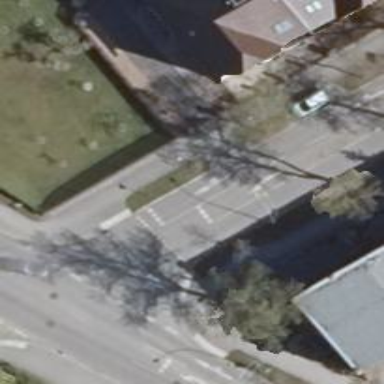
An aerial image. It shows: Tertiary road with asphalt surface and parallel parking lane on the left.